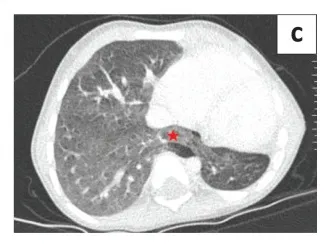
Horseshoe lung in a 2-year-old male associated with left lung hypoplasia. (c and d) Axial CT chest (lung window) demonstrates fusion of both lungs (red star) without any intervening fissure, with the isthmus of the midline lung parenchymal tissue (red arrows) extending up to the level of the tracheal bifurcation.
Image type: radiology (ct)